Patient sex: M
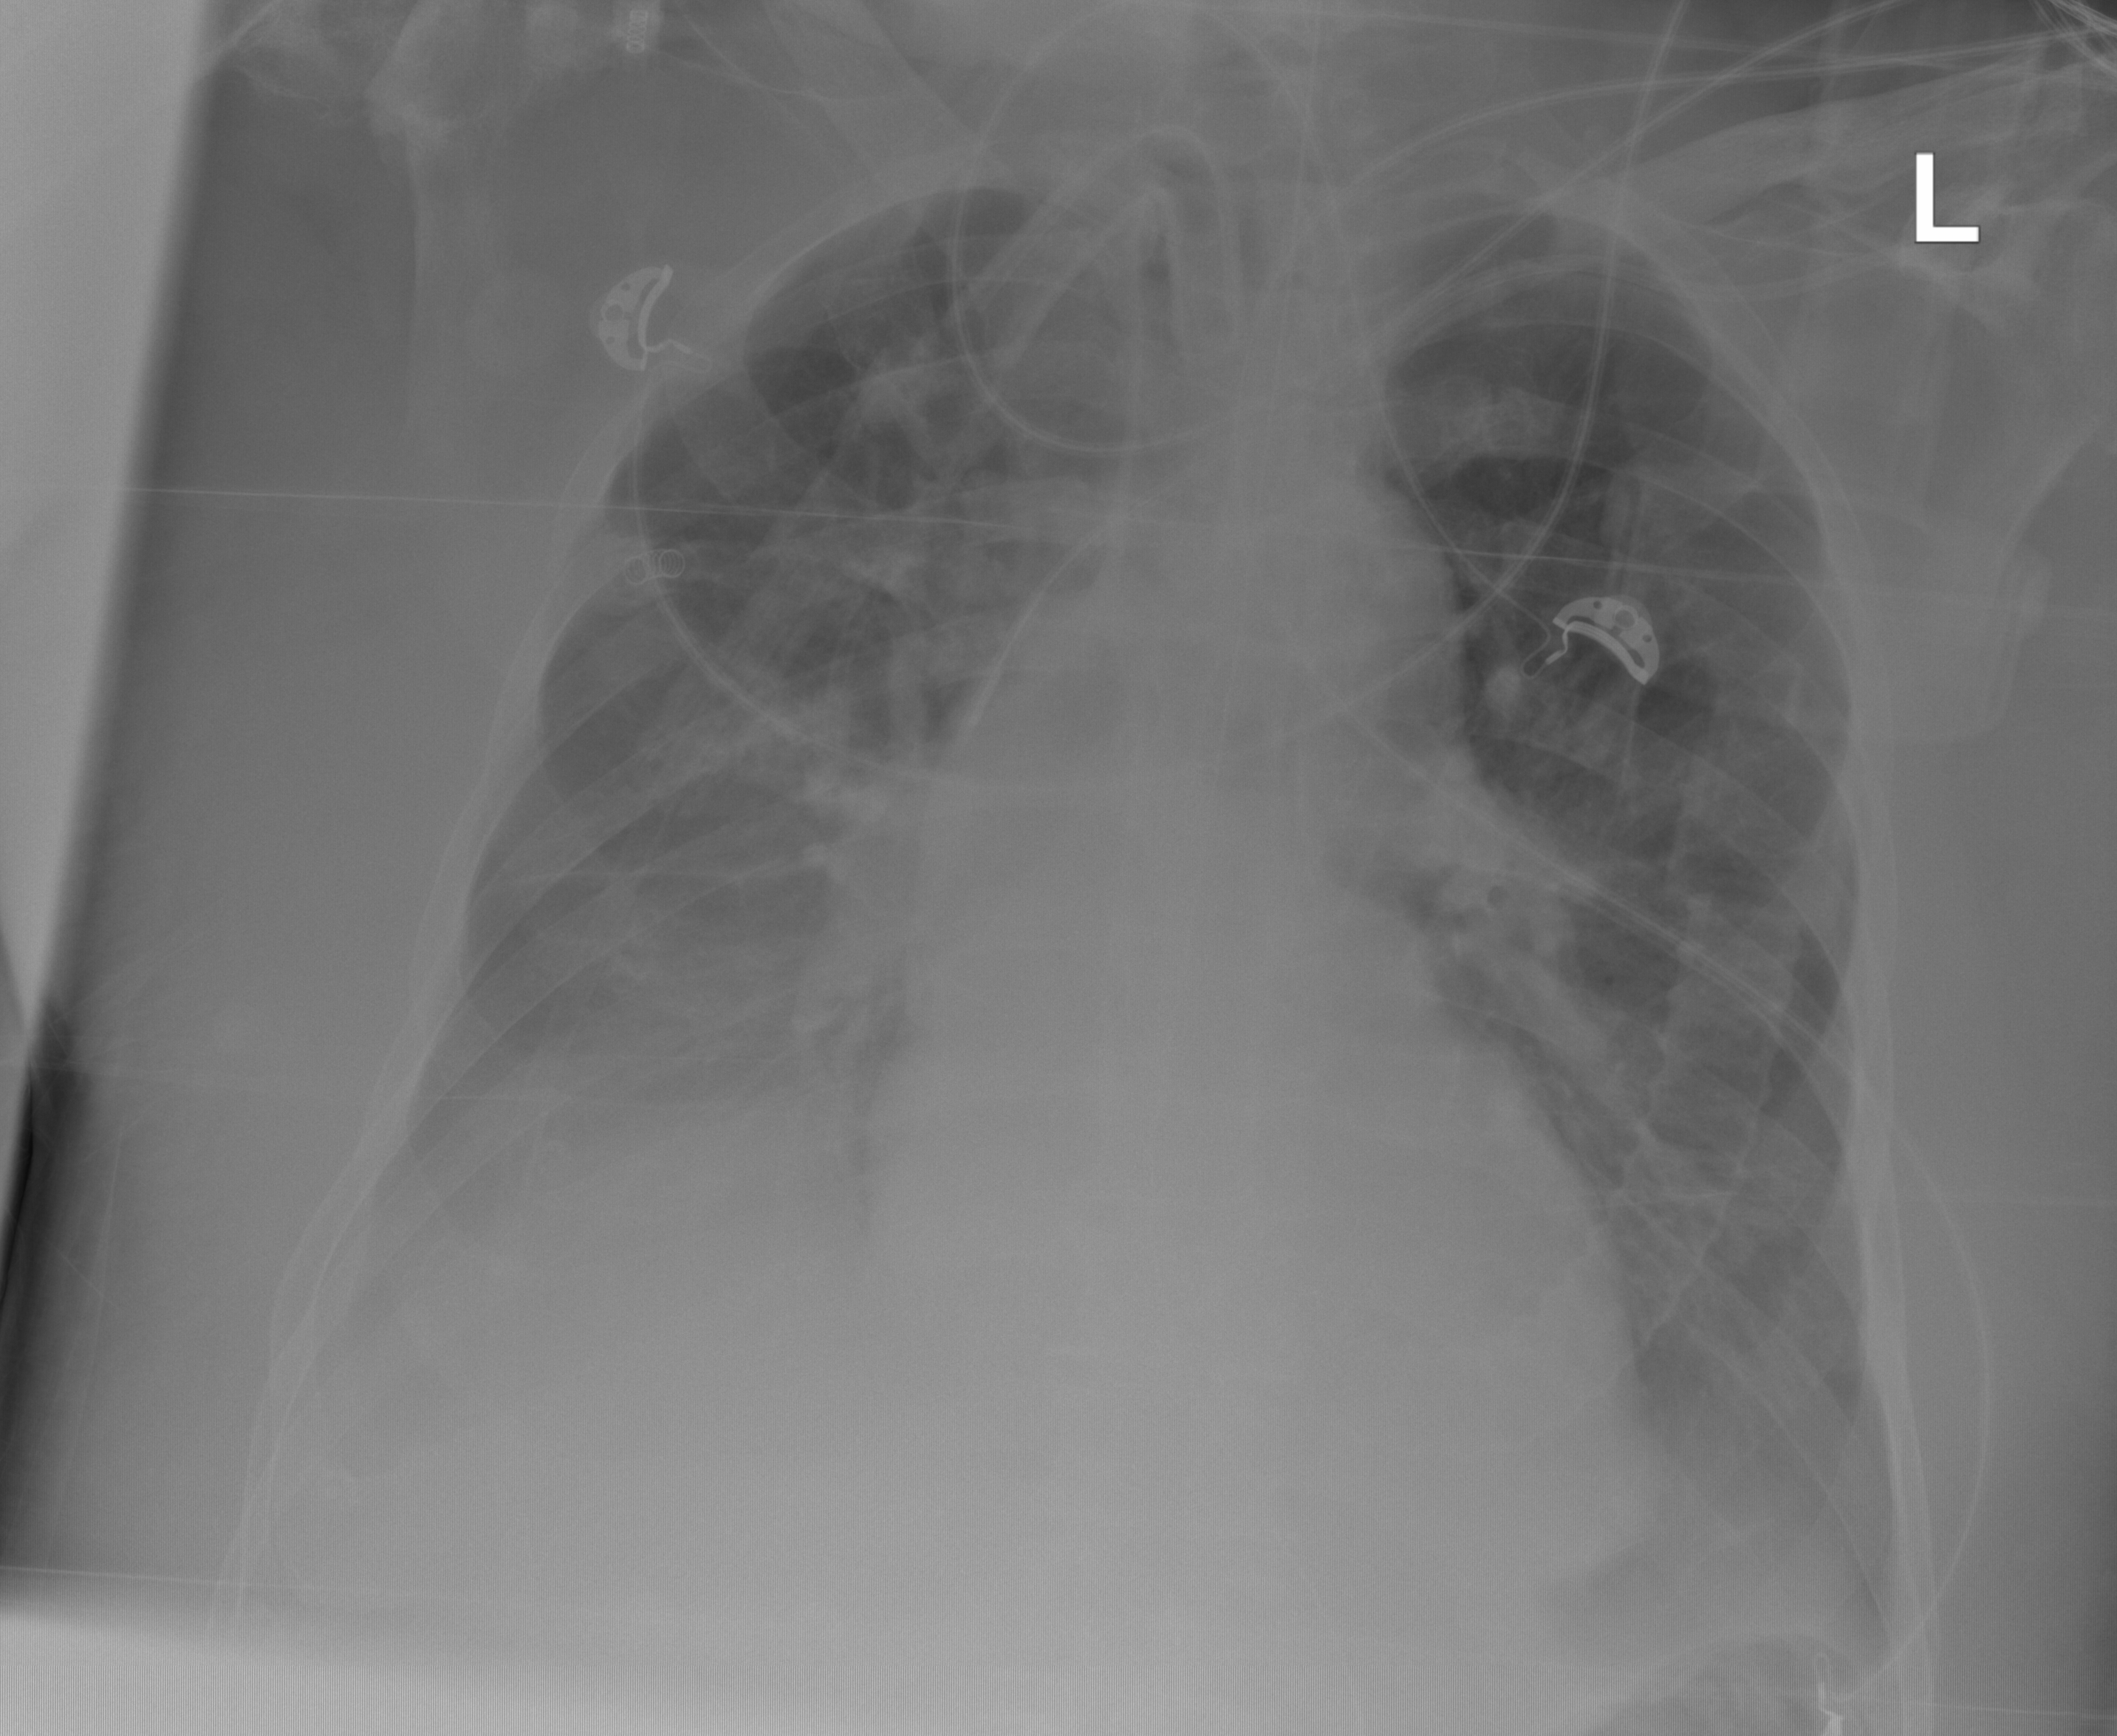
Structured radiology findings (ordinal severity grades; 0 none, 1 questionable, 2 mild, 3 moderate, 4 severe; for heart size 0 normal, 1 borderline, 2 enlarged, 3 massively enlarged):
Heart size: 0
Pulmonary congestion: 2
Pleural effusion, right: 2
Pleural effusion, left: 1
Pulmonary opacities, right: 2
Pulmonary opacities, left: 1
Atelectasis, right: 2
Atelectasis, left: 1